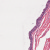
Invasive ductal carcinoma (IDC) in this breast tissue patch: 0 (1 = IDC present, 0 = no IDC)